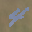
Label: 4